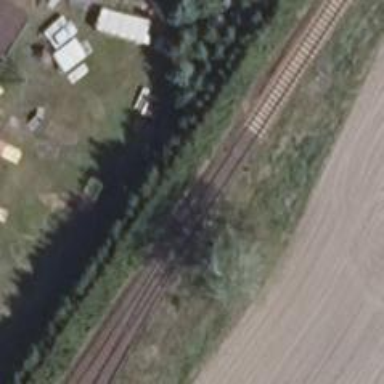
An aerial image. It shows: Railway switch with the turnout on the left side.